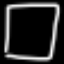
Label: square